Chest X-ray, AP view. Patient: 54 years old, sex M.
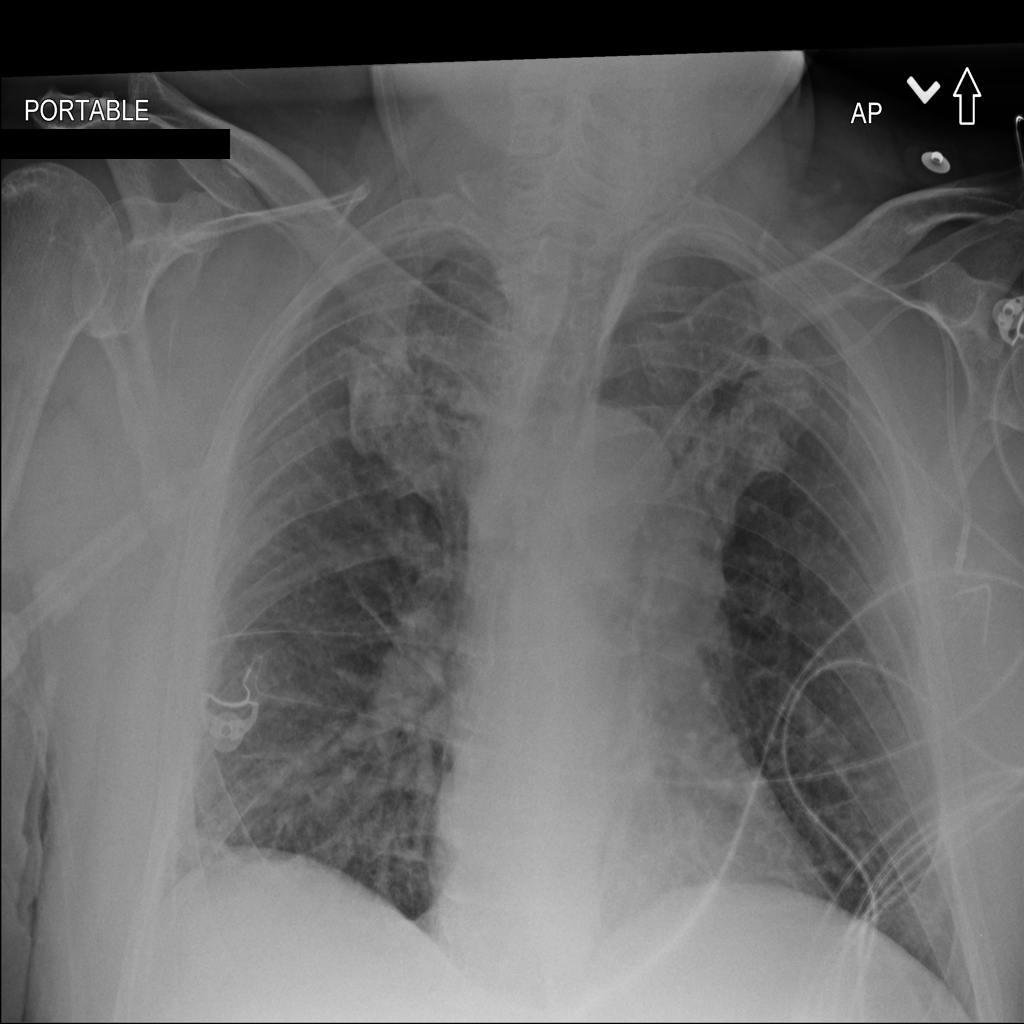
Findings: Atelectasis